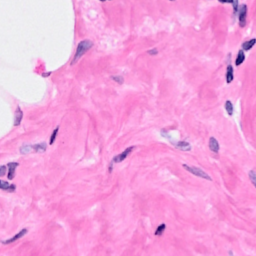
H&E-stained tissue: Breast